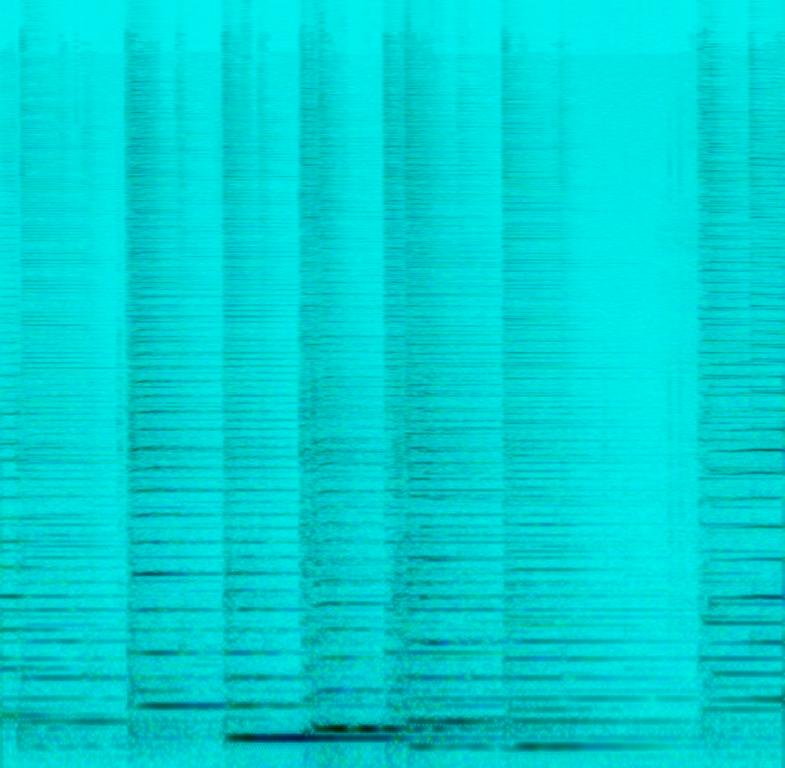
Someone is playing a melody in the higher midrange on a cello. In the background you can hear someone playing along on a cembalo. This song may be playing at a live concert.